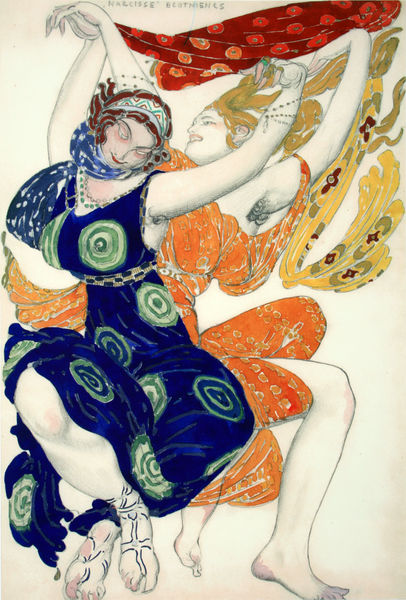
Titel: Kostümentwurf für Bronislava Nijinska und Vera Fokina als zwei Böotier im Ballett "Narcisse"
Künstler: Léon Bakst
Standort: St. Petersburg
Institution: Staatliches Museum Theater und Musik
Schlagwörter: blau, kampf, frauen, mädchen, bewegung, rot, tuch, tanz, tücher, tänzerinnen, blue, hands, red, white, women, belt, black, dress, expressionism, female, gray, green, hair, modern, weiber, woman, yellow, patterns, brown, barfuss, fetzen, flower, silver, frau, rock, ear, orange, eyes, feet, color, fabric, mouth, scarf, couple, movement, lüstern, arms, bracelet, watercolor, colorful, circles, legs, headscarf, bare, sandals, asian, gelb, indisch, inder, dance, dancing, exotic, evil, zeichnung, knee, leg, dancers, prints, farbe, man and woman, brows, calf, closed, armpits, scarves, musik, tanzen, lustvoll, bracelets, twins, btuch, body movement, frolicking, tulus lotrek, extaic, extatic, party like it's 1929